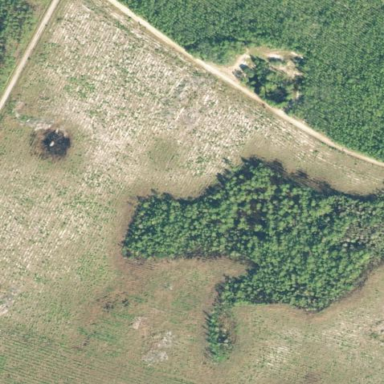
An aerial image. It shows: Area covered in scrub vegetation.